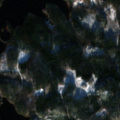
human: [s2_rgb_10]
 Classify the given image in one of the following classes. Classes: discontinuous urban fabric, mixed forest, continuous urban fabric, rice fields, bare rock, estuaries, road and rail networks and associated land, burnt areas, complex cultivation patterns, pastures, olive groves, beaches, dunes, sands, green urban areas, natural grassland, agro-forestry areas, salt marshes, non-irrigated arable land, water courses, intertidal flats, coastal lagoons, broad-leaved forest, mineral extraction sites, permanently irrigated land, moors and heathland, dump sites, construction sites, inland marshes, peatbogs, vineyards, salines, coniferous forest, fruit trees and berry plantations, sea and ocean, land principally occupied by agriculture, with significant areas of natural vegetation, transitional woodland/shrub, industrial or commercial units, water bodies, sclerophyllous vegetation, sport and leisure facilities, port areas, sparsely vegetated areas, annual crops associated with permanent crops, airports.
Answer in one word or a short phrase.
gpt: coniferous forest, mixed forest, water bodies